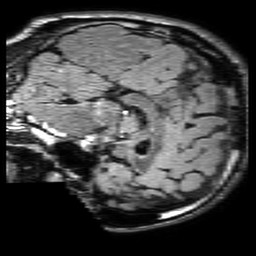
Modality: FLAIR
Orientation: sagittal
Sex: male
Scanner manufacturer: philips
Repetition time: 11 s
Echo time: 0.125 s